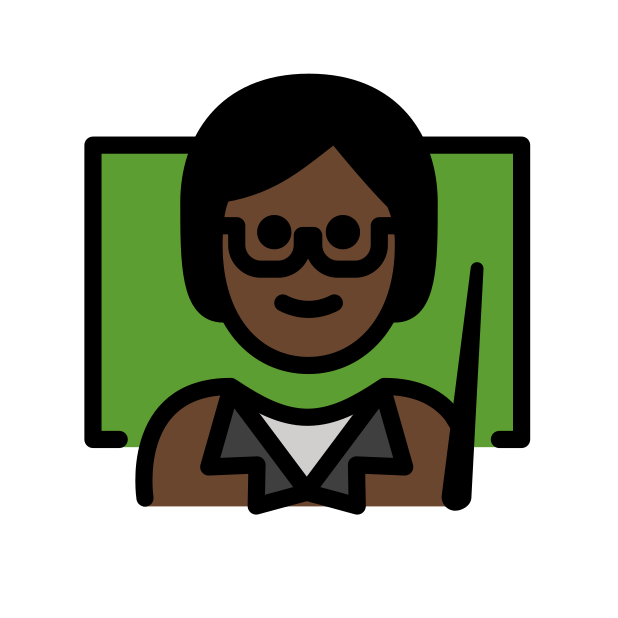
teacher: dark skin tone